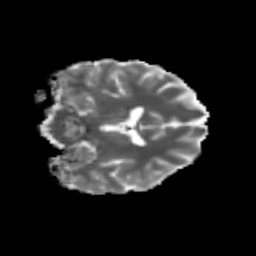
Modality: MD
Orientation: coronal
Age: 23
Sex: female
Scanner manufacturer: siemens
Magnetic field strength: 3 T
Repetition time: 3.5 s
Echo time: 0.125 s